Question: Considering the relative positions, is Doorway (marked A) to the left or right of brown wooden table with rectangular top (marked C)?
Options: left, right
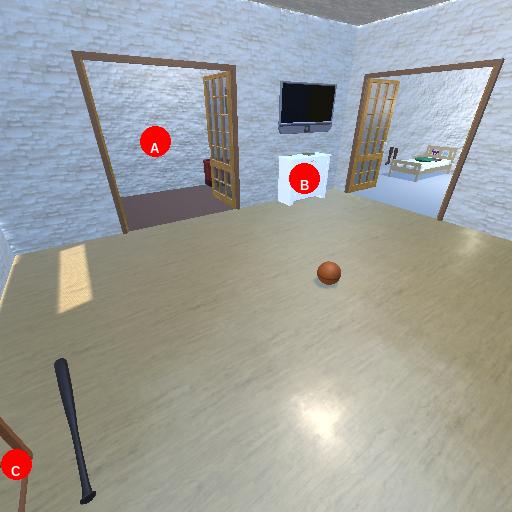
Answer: left